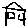
Label: house